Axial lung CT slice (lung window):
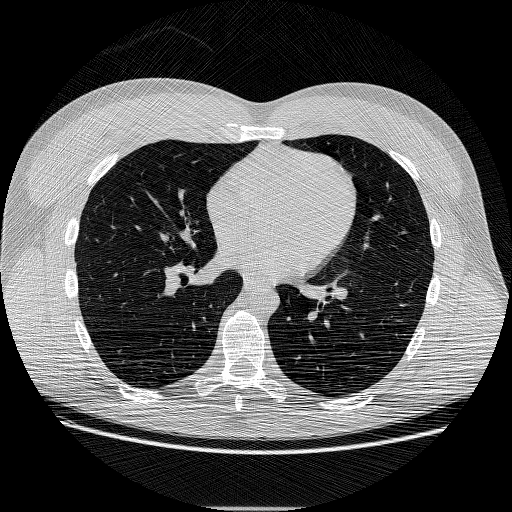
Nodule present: no